Question: I have dataframe in jupyter notebook (pandas) where mean, standard deviation, description etc. works properly.
When I tried to calculate 'quantiles' with this code (arguments are from <URL>:
'''
path = r'p_80'
frame = ioi_frame(path) #gives me dataframe
q1 = frame.quantile(0.25, method="table")
q1
'''
[That is dataframe I put in code]

I get output:
'''
---------------------------------------------------------------------------
TypeError Traceback (most recent call last)
~\AppData\Local\Temp/ipykernel_<PHONE>8.py in <module>
2 frame = ioi_frame(path)
3
----> 4 q1 = frame.quantile(0.25, method="table")
5 q1
TypeError: quantile() got an unexpected keyword argument 'method'
'''
Let me know, why 'method' is not working and how could I calculate quantiles for the whole dataframe?
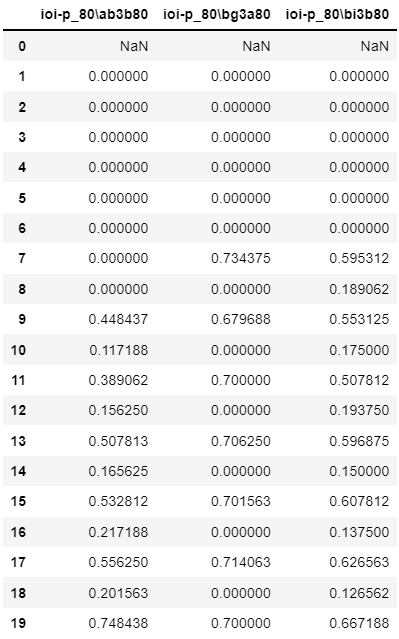
Answer: From the pandas docs you linked for the method parameter
'''
When 'table', the only allowed interpolation methods are 'nearest', 'lower', and 'higher'.
'''
As an interpolation was not specified it uses the default 'linear'
Try using one of the allowed interpolation parameters and see if that works.